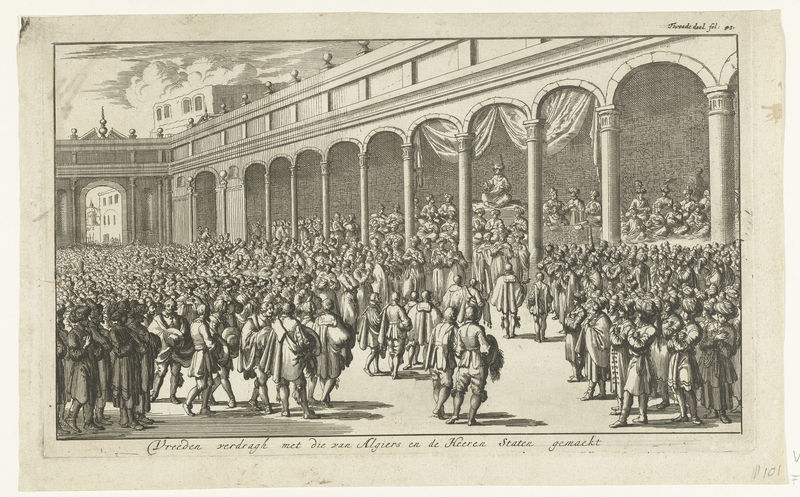
Titel: Vredesverdrag gesloten met de Algerijnen
Künstler: Jan Luyken
Standort: Amsterdam
Institution: Rijksmuseum
Schlagwörter: chapeau, gravure, ville, colonne, roi, palais, fete, ceremonie, foule, colone, discours